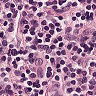
Metastatic tissue present: no